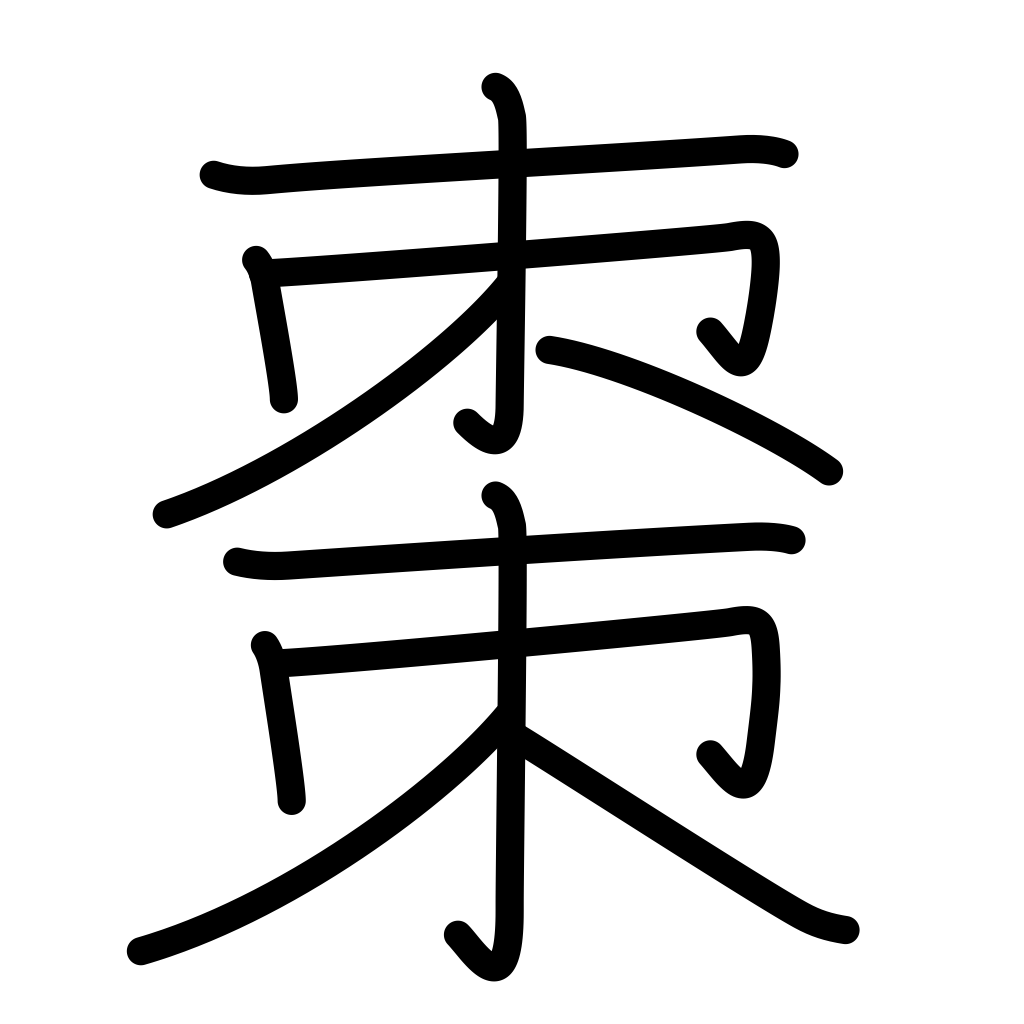
Meaning: jujube